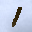
Label: 1